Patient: sex F, age 72
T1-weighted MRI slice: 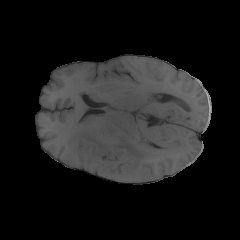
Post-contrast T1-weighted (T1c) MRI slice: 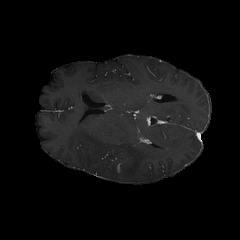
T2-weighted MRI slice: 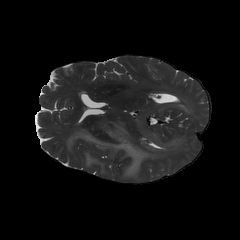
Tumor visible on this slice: yes
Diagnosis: Glioblastoma, IDH-wildtype
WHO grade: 4